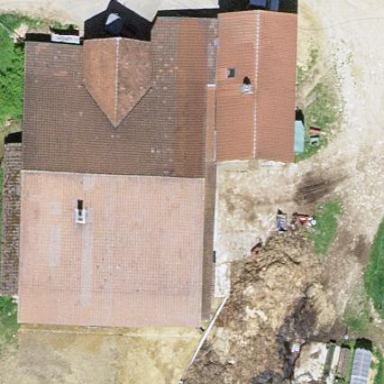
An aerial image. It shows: Farmyard area.